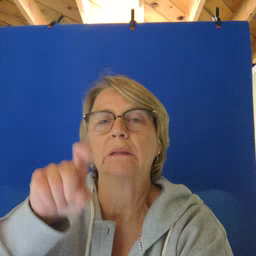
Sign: closet